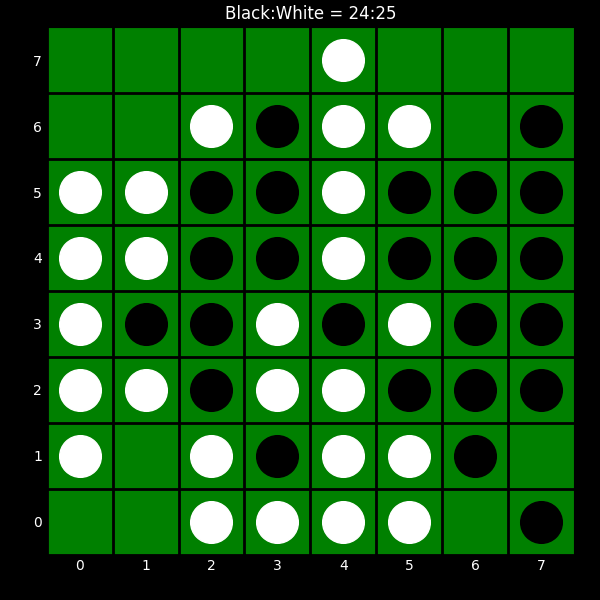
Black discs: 24
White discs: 25